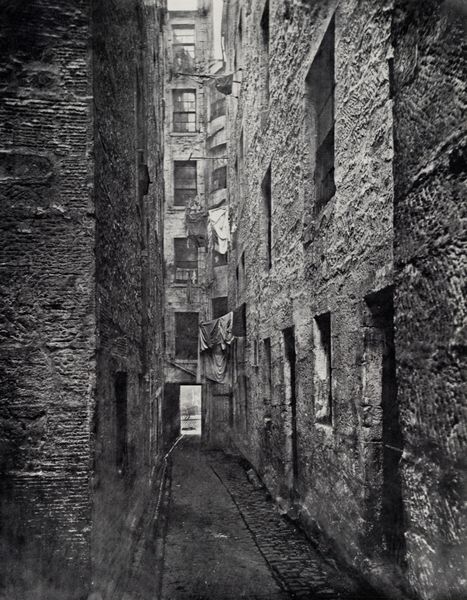
Titel: Nahaufnahme, Nr. 148 High Street
Künstler: Thomas Annan
Institution: unbekannt
Schlagwörter: dunkel, gemälde, schatten, weiß, stadt, wäsche, fenster, frankreich, glas, grau, hell, hintergrund, licht, nacht, schwarz, strasse, tür, vordergrund, zeichnung, gebäude, haus, tuch, weg, malerei, alt, wand, architektur, arm, barock, kleidung, leinen, stein, steine, häuser, gehen, pfad, dunkelheit, tücher, traurig, balkon, spanien, ruhig, ruhe, ecke, düster, enge, fassade, fassaden, gasse, italien, ort, perspektive, pflaster, türen, venedig, wäscheleine, wäscheleinen, leine, laufen, leer, leere, mauer, ziegel, tag, schlucht, türe, symmetrie, schmal, durchgang, tiefe, still, hoch, menschenleer, tor, flucht, foto, fotografie, photographie, wände, roh, verfall, eingang, eingänge, eng, gang, hinterhof, kopfstein, plaster, ärmlich, innenhof, schmutz, düsternis, gehsteig, hauswand, rinnsal, beton, zement, oberfläche, mauerwerk, scheiben, traurigkeit, schwarz-weiß, gehweg, kopfsteinpflaster, pflastersteine, photo, gemäuer, abwesend, leben, gefängnis, putz, eck, fensterscheiben, mauern, fluchtpunkt, struktur, urban, etagen, geschosse, achse, armut, fotographie, stockwerke, quadrat, knick, bruchstein, strassenecke, fot, äuser, geschoss, mittelmeer, wohnungen, backsteine, hausfassade, tristesse, neapel, ziegelbau, bossen, fester, bosse, fluchten, fensteröffnungen, arbeitersiedlung, vertikale, zeigel, altstadt, genua, fünfstöckig, häuserschlucht, trist, haustein, schmutzig, abwasser, unverputzt, hausecke, abwesenheit, beklemmend, gosse, atget, strassenschlucht, steinhäuser, durchdang, eingeengt, flucht5, galsscheiben, jvlucftdd, rustik, schwary weiss, trsit, verbindungsgänge, zargen, häusergasse, ruff, unbehandelt, oberflche, verlassene häuser, staßenpflaster